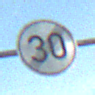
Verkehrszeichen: EndeGeschwindigkeit30
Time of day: MorningAfternoon
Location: Outdoor (Suburban)
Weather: PartlyCloudy
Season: NotSpecified
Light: Natural